Field crop: maize
Growth stage: 2
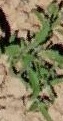
Species: atriplex